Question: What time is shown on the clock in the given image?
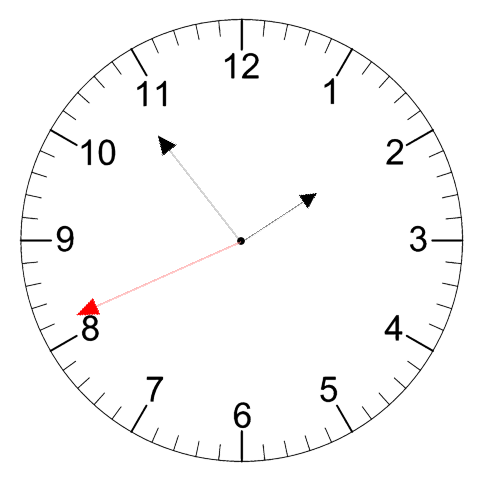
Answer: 01:53:41